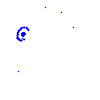
Particle: electron